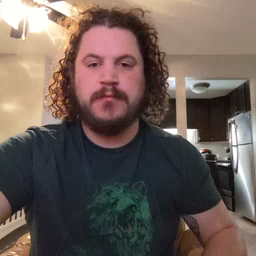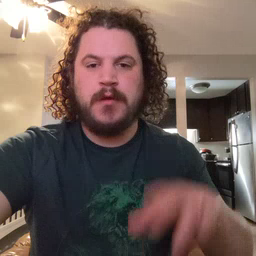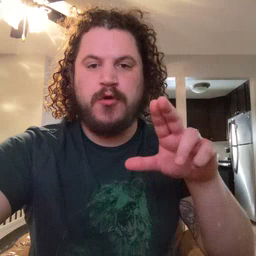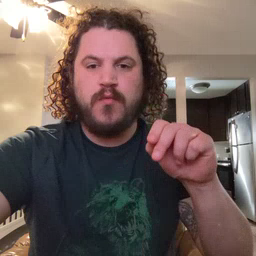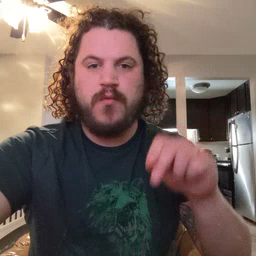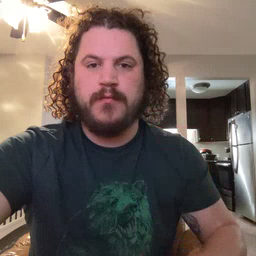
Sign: no